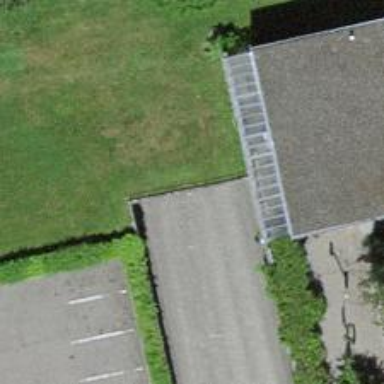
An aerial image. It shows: Parking entrance.